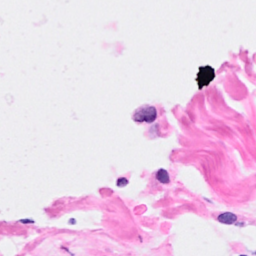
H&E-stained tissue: Breast